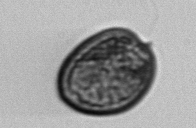
Label: Prorocentrum